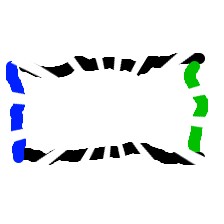
Shape: rectangle